Question: I am trying to add labels to a rather simple bar chart (i.e., geom_bar). 'position_dodge()' within 'geom_text()' corrects the vertical spacing of the labels, but not the horizontal spacing. How can I get 'ggplot2' to disperse my labels above the bars properly?
'''
library(tidyr)
library(grid)
library(ggplot2)
data = read.table('temp.dat', header=T)
data <- gather(data, SOA, RT, X0:X1000)
data$ResponseCondition = as.factor(data$ResponseCondition)
levels(data$SOA) = c(0,250,500,1000)
data$SOA = as.numeric(as.character(data$SOA))
p = ggplot(data, aes(y=RT, x=SOA, fill=ResponseCondition, ymax=RT*1.05))
p = p + geom_bar(stat='identity', position=position_dodge())
p = p + geom_text(aes(label=RT), position=position_dodge())
p = p + scale_x_continuous(breaks=c(0,250,500,1000))
p = p + ylab('Response Time (ms)')
p = p + xlab('Precue Interval (ms)')
p = p + theme_bw()
p = p + scale_fill_grey(start = 0.1, end = .9, name='Response condition')
p = p + theme(
axis.title.x = element_text(vjust=-0.30, size=10),
axis.title.y = element_text(vjust=1.50, size=10),
text = element_text(size=10),
legend.justification=c(1,1), legend.position=c(1,1),
plot.margin = unit(rep(.5, 4), 'cm'))
ggsave('temp.png', width=10, height=7.5)
'''
Here is the bar chart:

Here are the contents of 'temp.dat' needed to make this a fully working example:
'''
ResponseCondition 0 250 500 1000
28 <PHONE> 901 864
46 <PHONE> 889 772
64 1171 939 786 682
82 1205 948 821 731
'''
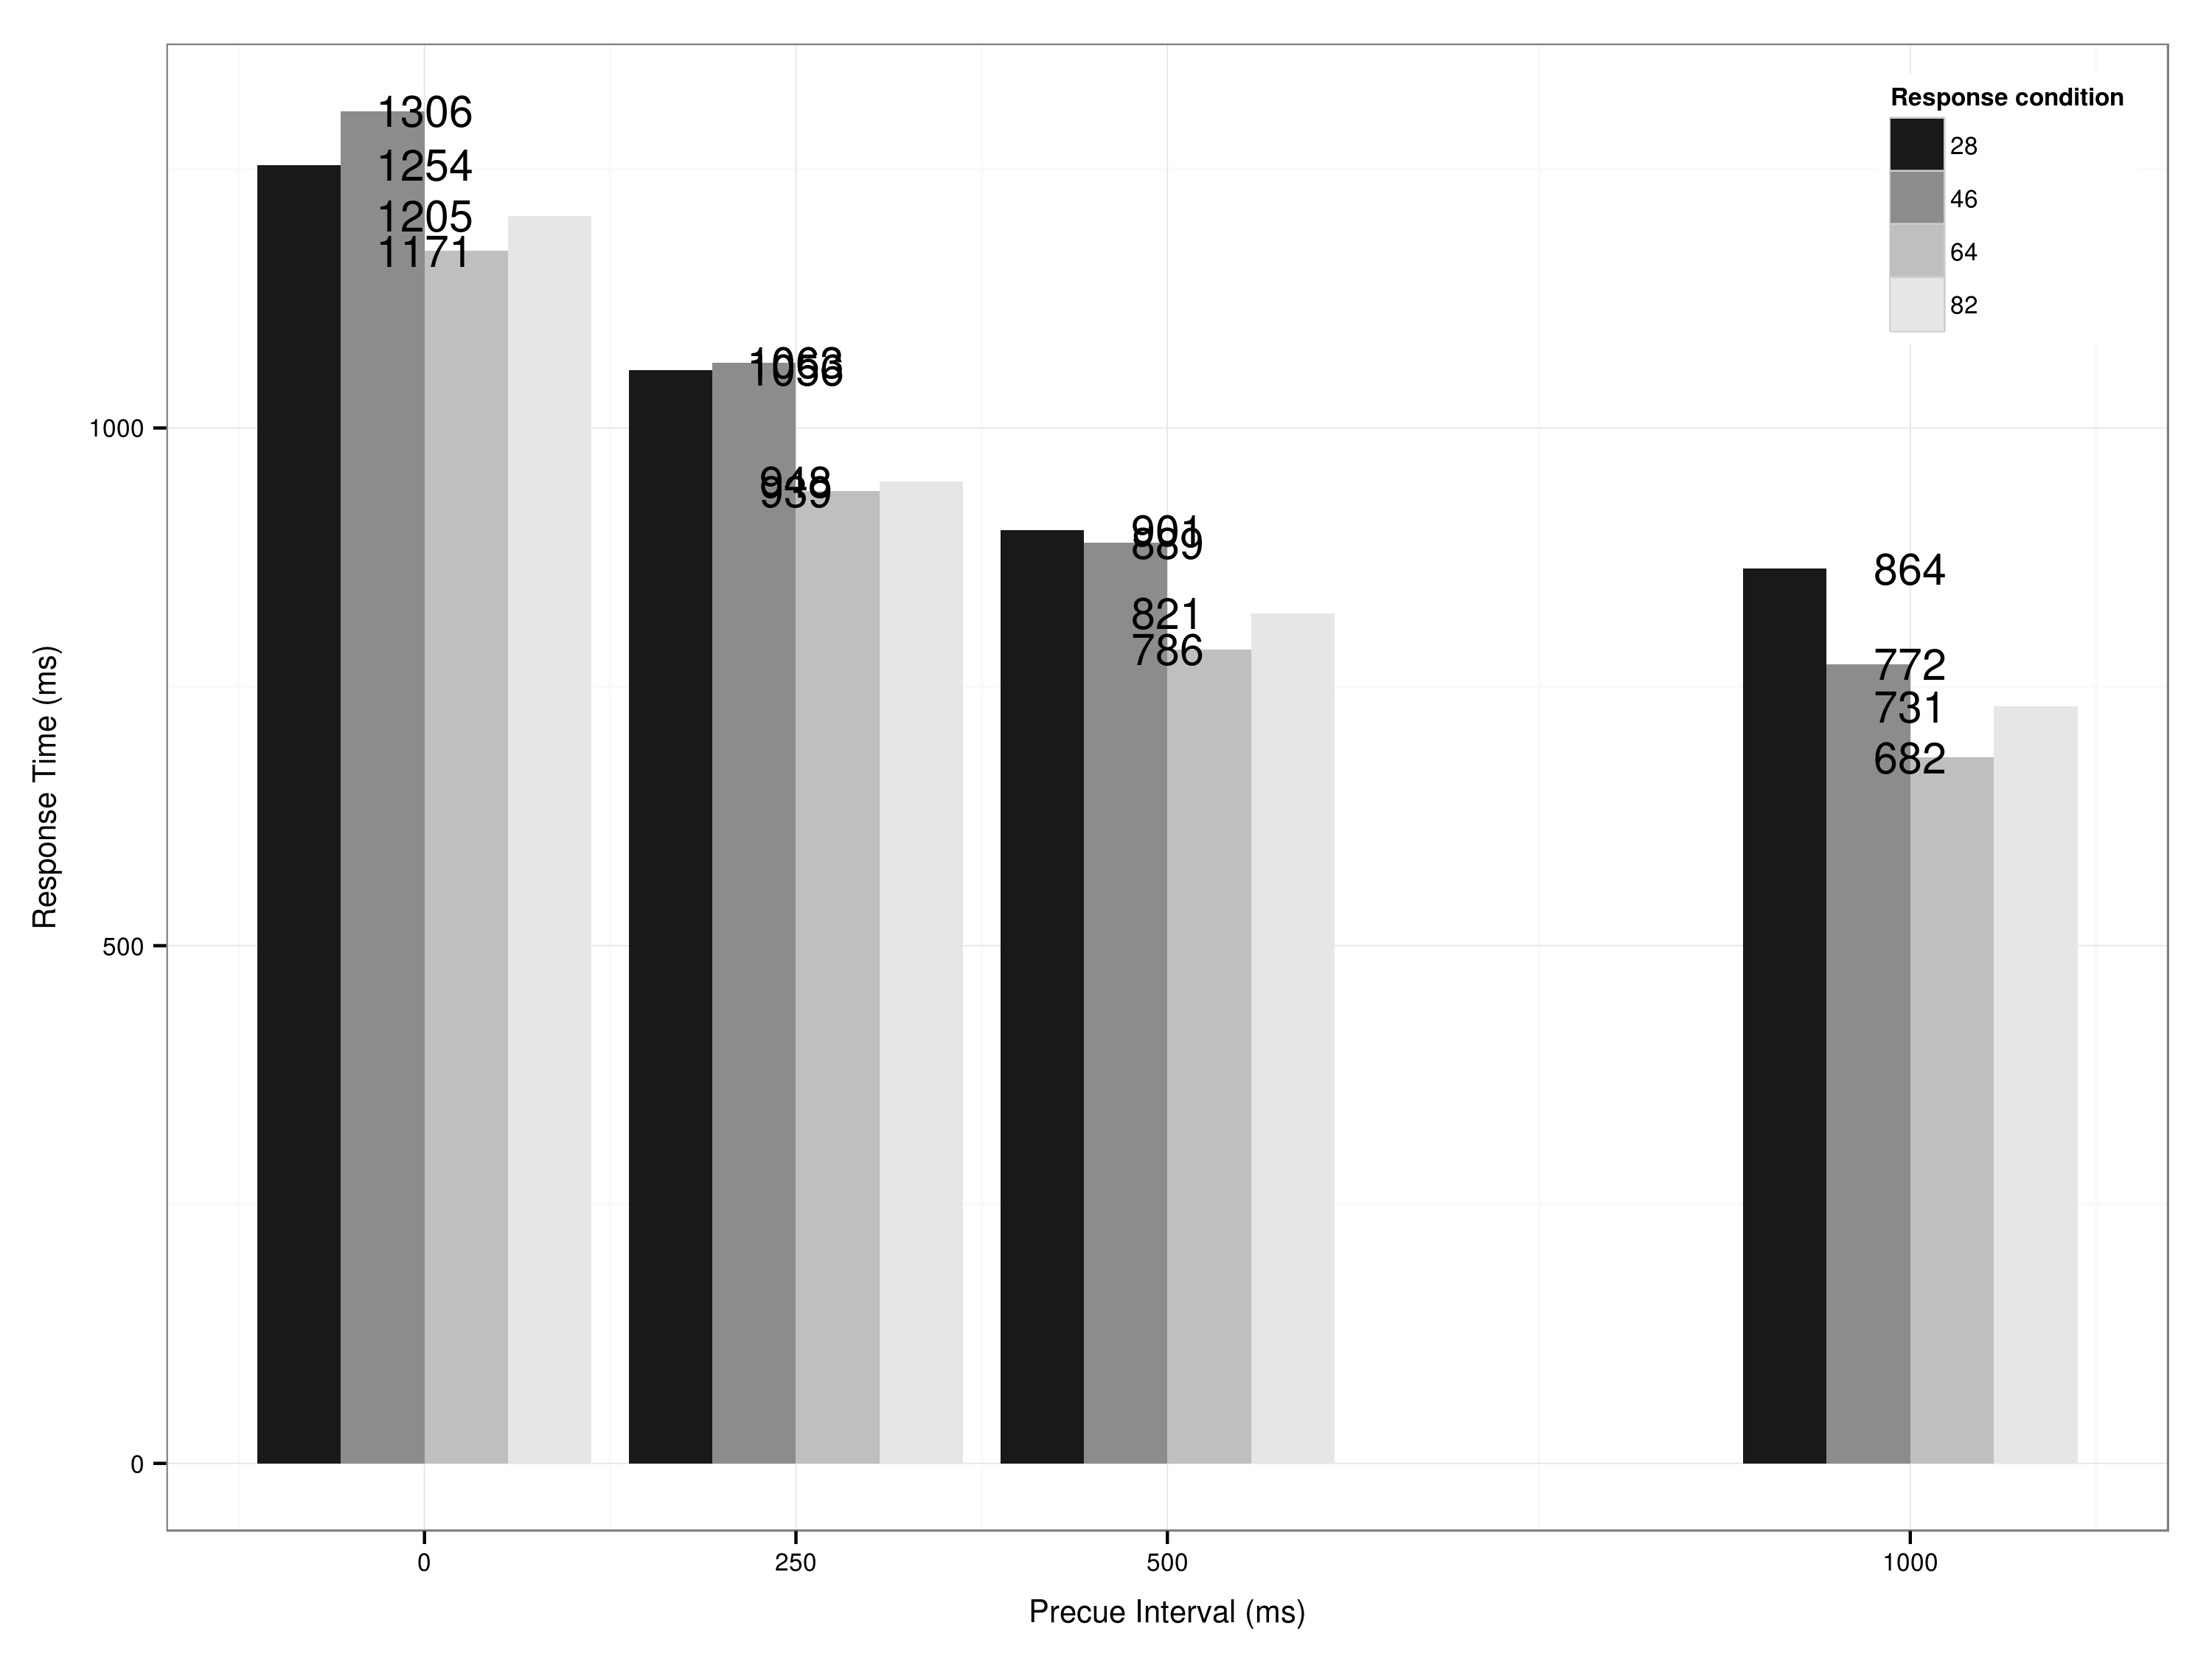
Answer: I think, the main reason why they are not properly dispersed is that the SOA is not a factor variable, you should keep it a factor. Further, if you skip scale_x_continuous, your code should work. This is how I did it with minor changes. You can adjust the vertical distance (vjust) and the colour the way you like:
'''
library(tidyr)
library(grid)
library(ggplot2)
data = read.table('temp.dat', header=T)
data <- gather(data, SOA, RT, X0:X1000)
data$ResponseCondition = as.factor(data$ResponseCondition)
levels(data$SOA) = c(0,250,500,1000)
# data$SOA = as.numeric(as.character(data$SOA))
p = ggplot(data, aes(y=RT, x=SOA, fill=ResponseCondition, ymax=RT*1.05))
p = p + geom_bar(stat='identity', position=position_dodge())
p = p + geom_text(aes(label=RT), colour="purple", vjust=1.5, position=position_dodge(0.9), size=4)
# p = p + scale_x_continuous(breaks=c(0,250,500,1000))
p = p + ylab('Response Time (ms)')
p = p + xlab('Precue Interval (ms)')
p = p + theme_bw()
p = p + scale_fill_grey(start = 0.1, end = .9, name='Response condition')
p = p + theme(
axis.title.x = element_text(vjust=-0.30, size=10),
axis.title.y = element_text(vjust=1.50, size=10),
text = element_text(size=10),
legend.justification=c(1,1), legend.position=c(1,1),
plot.margin = unit(rep(.5, 4), 'cm'))
ggsave('temp.png', width=10, height=7.5)
'''